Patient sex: F
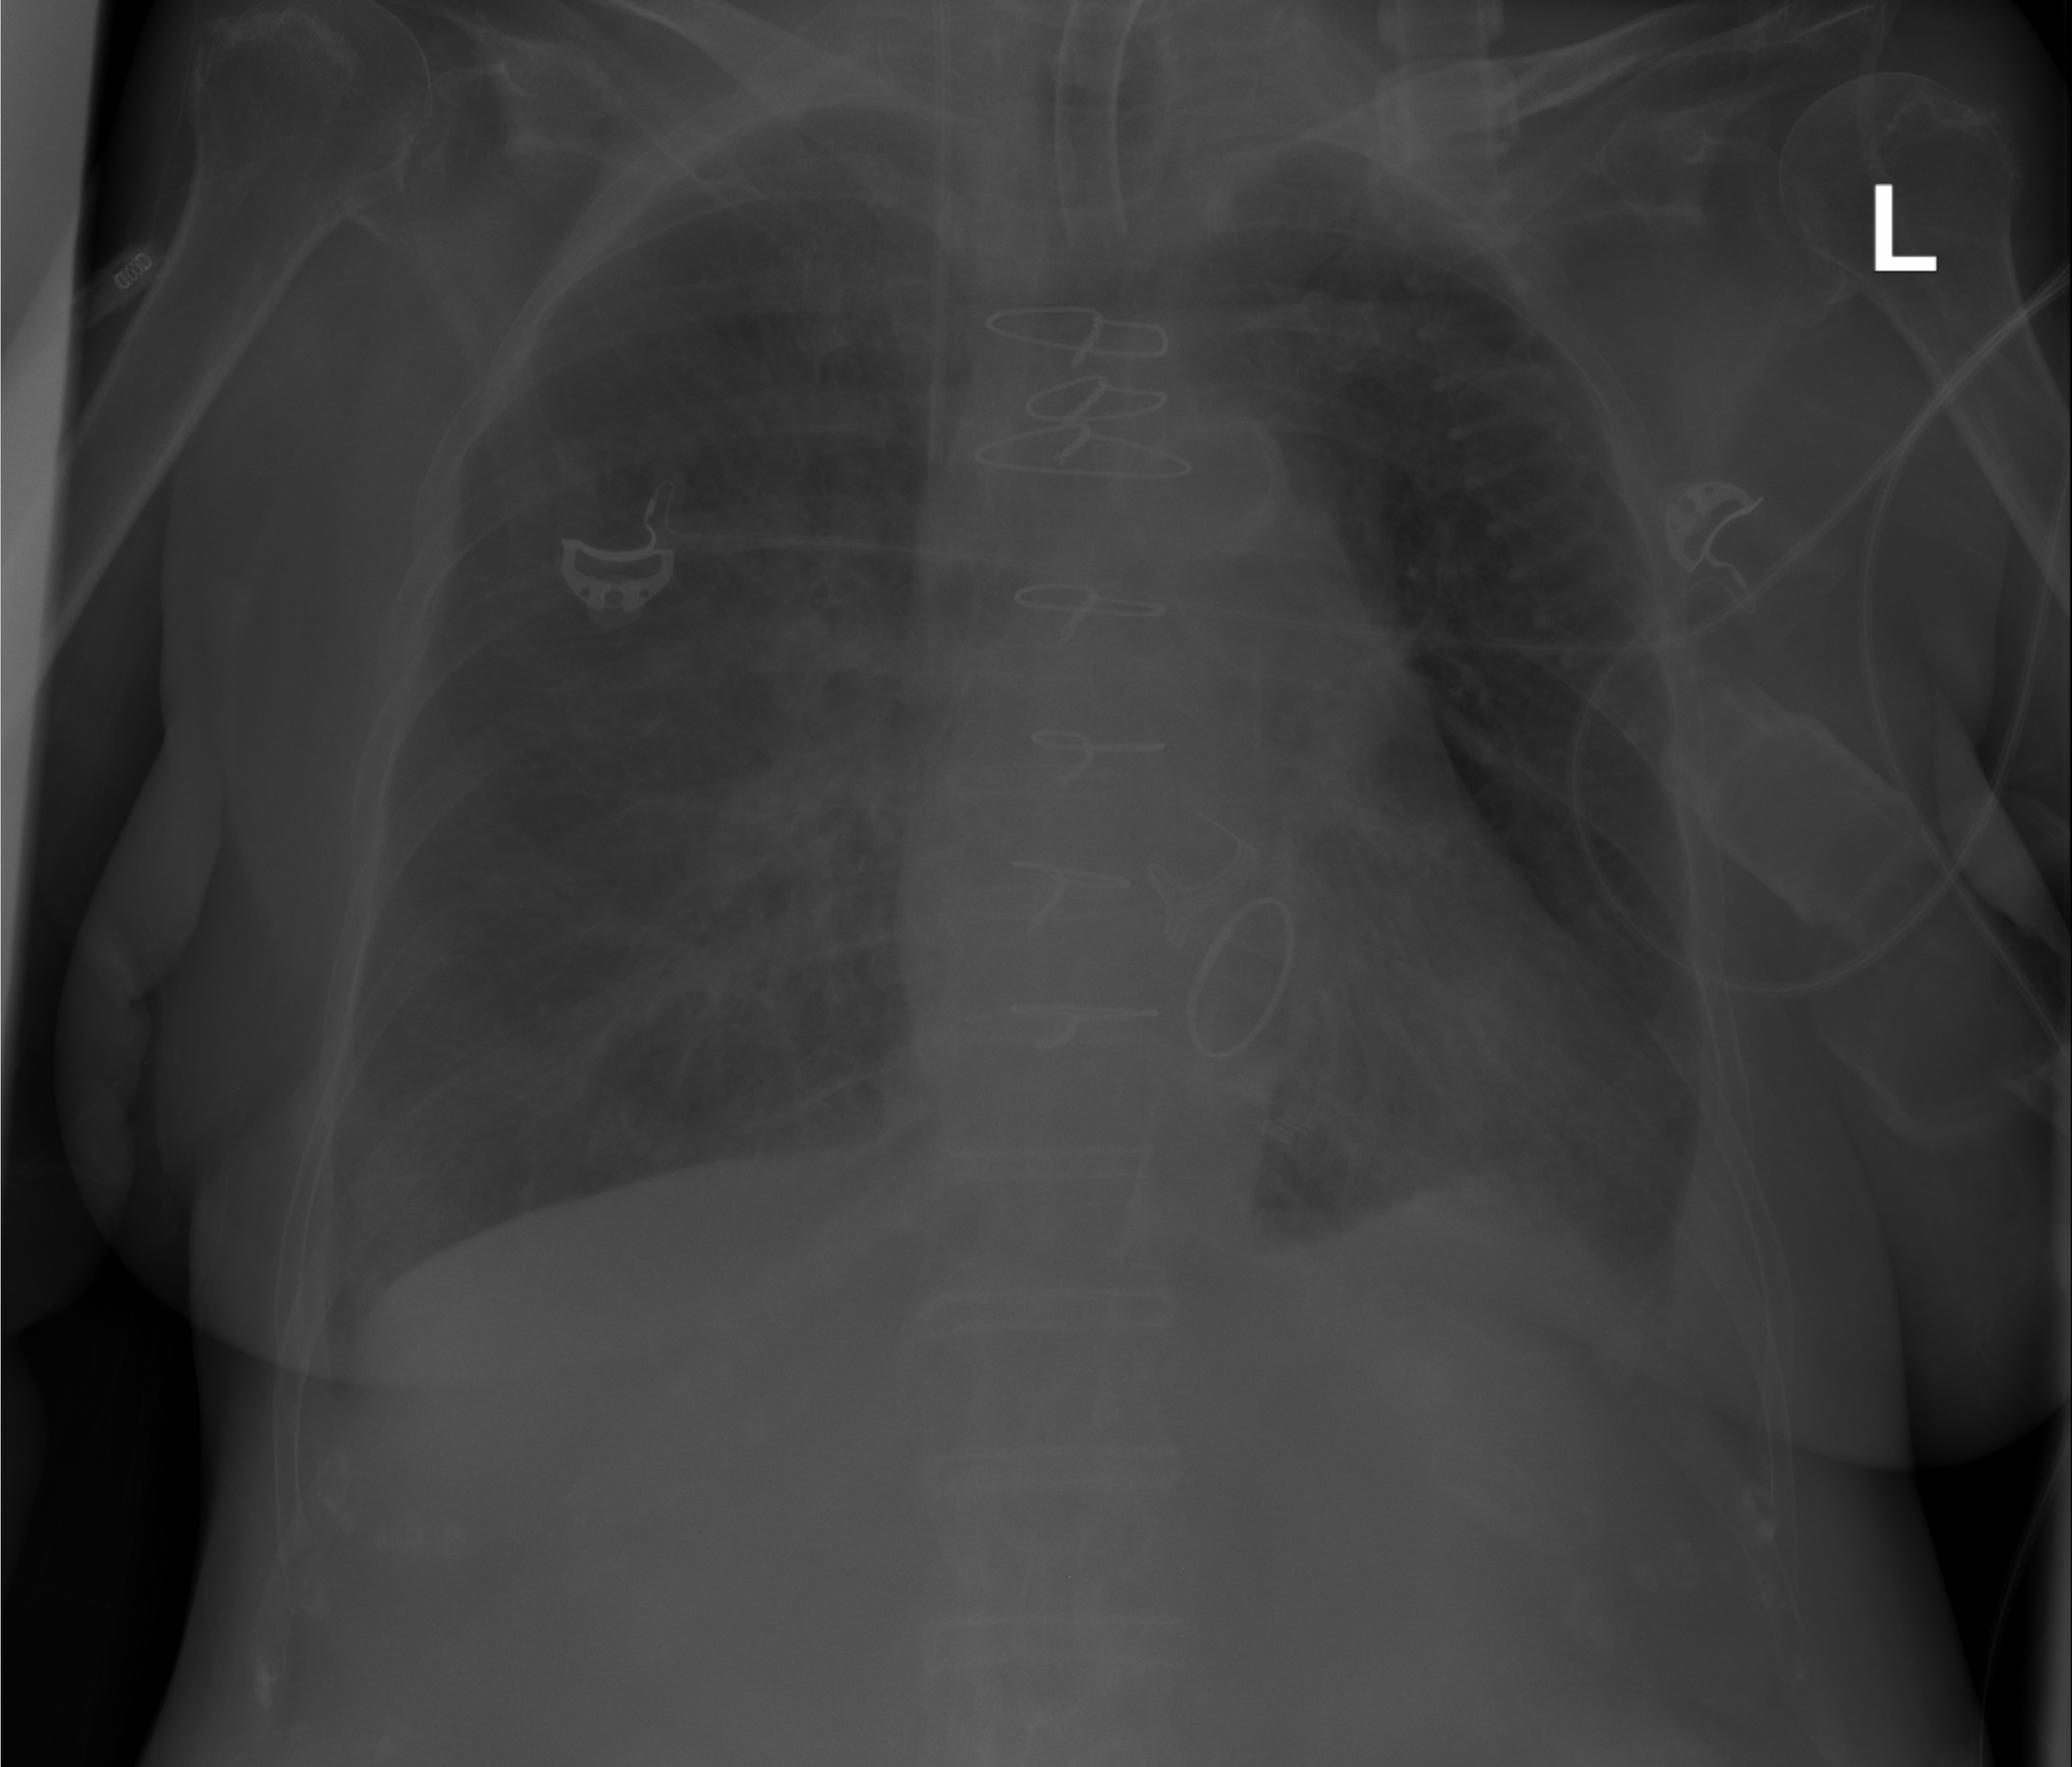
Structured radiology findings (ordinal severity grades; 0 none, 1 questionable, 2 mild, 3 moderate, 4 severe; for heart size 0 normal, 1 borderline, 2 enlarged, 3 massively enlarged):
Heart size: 0
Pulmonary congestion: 0
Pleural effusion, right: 2
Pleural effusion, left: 2
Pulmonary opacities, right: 0
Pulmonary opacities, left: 0
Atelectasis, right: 2
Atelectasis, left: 2